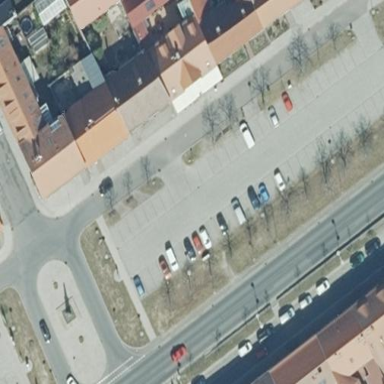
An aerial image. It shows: Parking area with sett surface.